Field crop: maize
Growth stage: 1
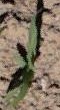
Species: maize